Question: I have a bit of an odd problem with an image I'm using in a UIButton backgroundImage property. As you can see from the picture, the foreground image (in an UIImageView) is much clearer, whereas the background one, is blurred and not as good looking - this is a image on a UIButton.
Thoughts? Things to try? Any ideas would be appreciated. I'm doing this all in IB.
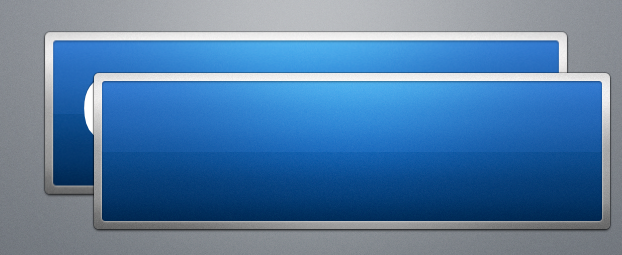
Answer: Retina and not retina file sizes were not exactly double. Keep your designers informed guys...